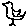
Label: bird